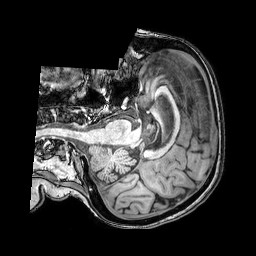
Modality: T1w
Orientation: axial
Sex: female
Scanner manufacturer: philips
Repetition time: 0.00812 s
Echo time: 0.00371 s